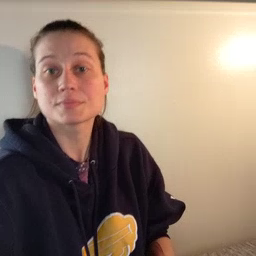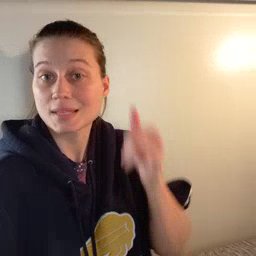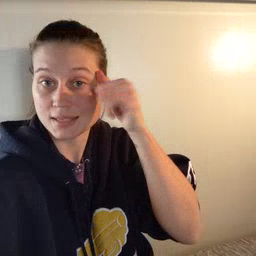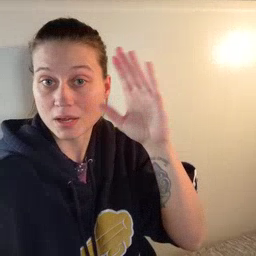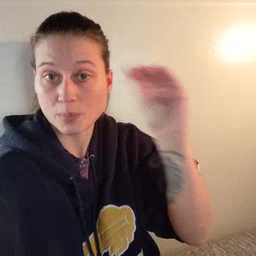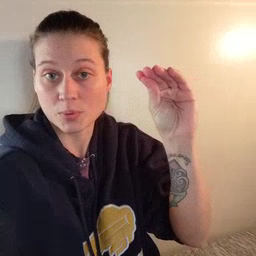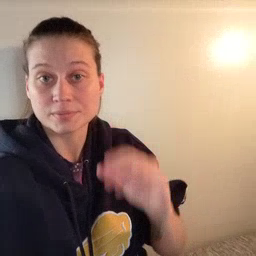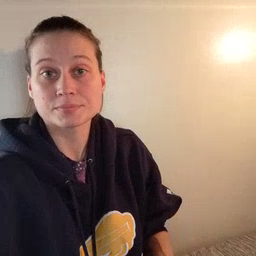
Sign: cowboy